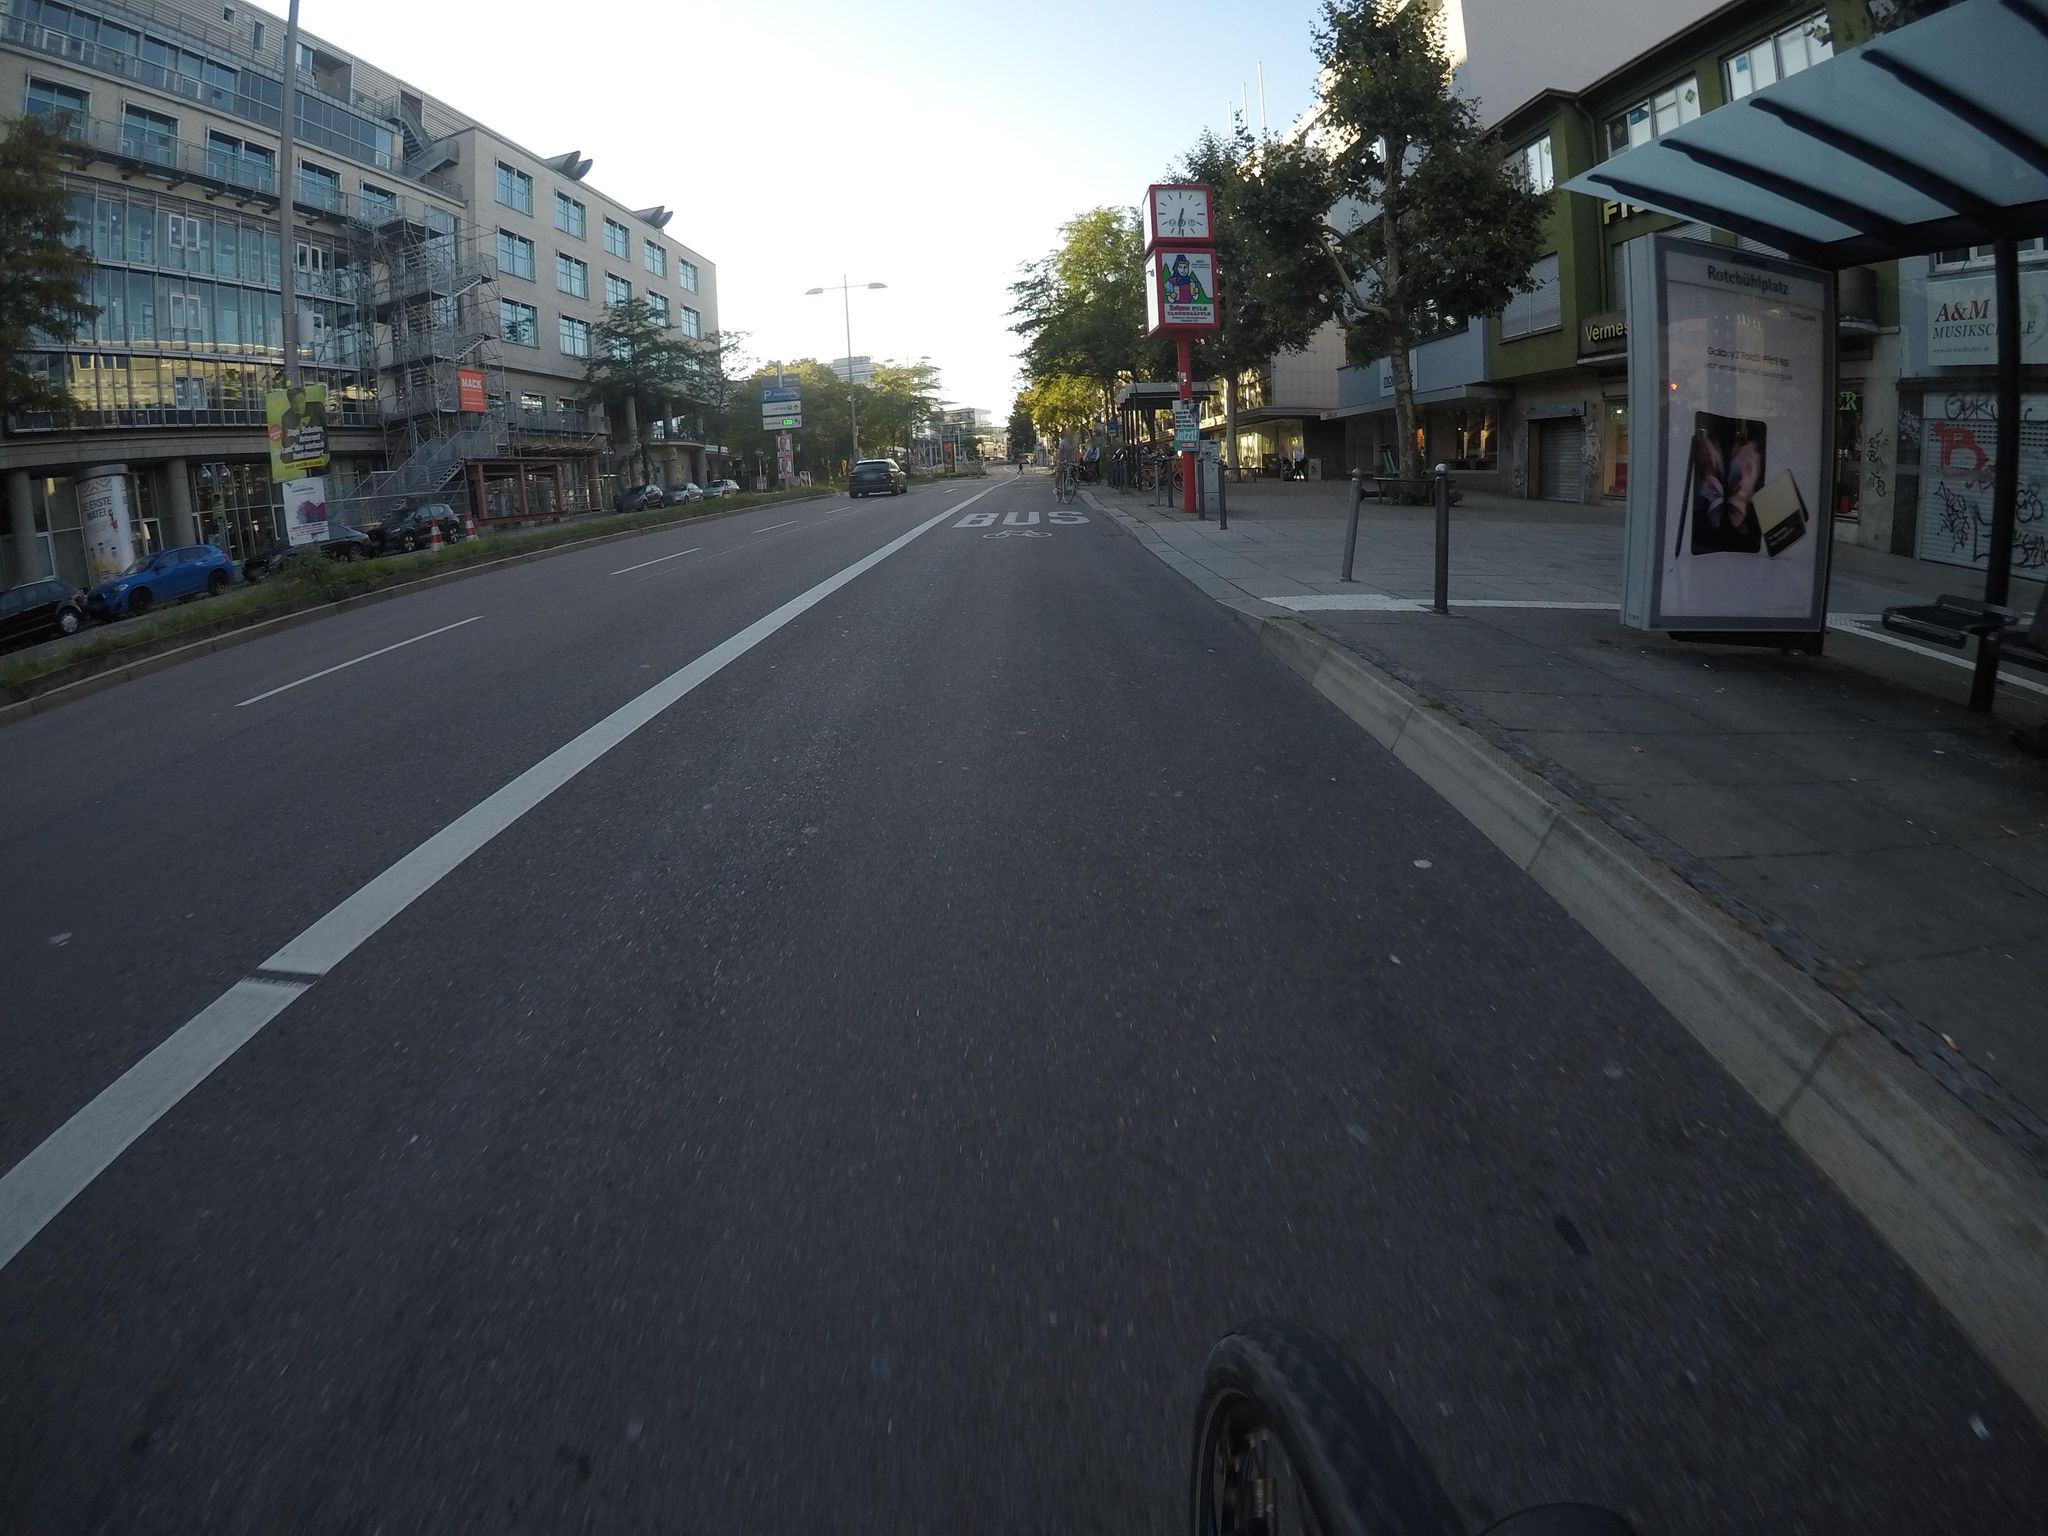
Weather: clear
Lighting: day
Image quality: good
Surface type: driving surface
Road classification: footway, bus_stop
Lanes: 3
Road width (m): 2.5
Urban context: urban centre
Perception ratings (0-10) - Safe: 7.17, Lively: 9.57, Beautiful: 8.82, Boring: 4.77, Depressing: 1.32, Wealthy: 4.08